CT angiography, arterial phase; slice 333 of 401; volume shape [512, 512, 401], voxel spacing [0.6016, 0.6016, 1.5] mm
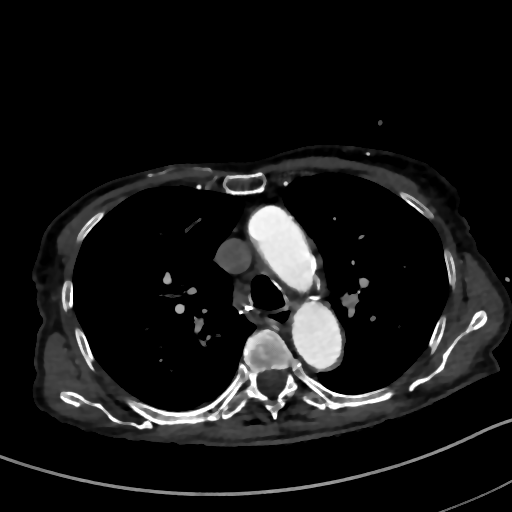
True lumen volume: 214.19 mL
False lumen volume: 54.62 mL